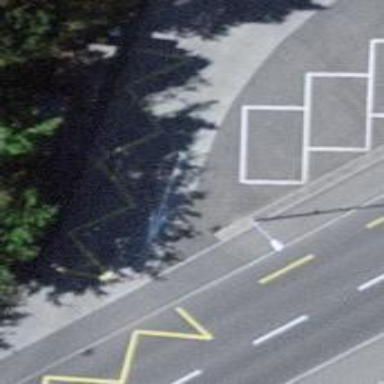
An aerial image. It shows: Bus stop with stop position for public transport.